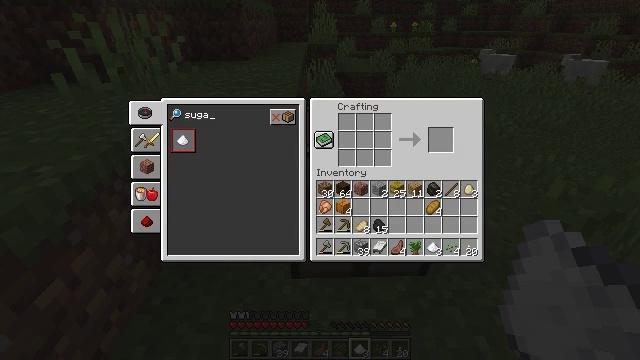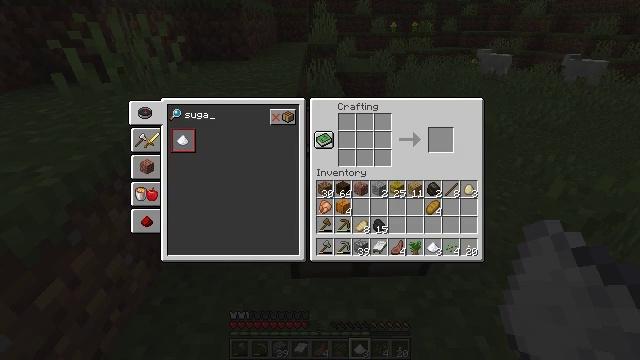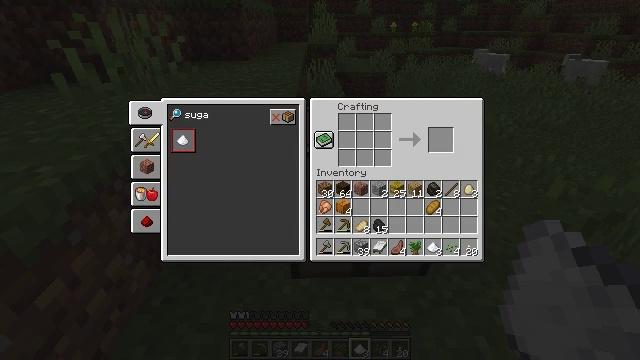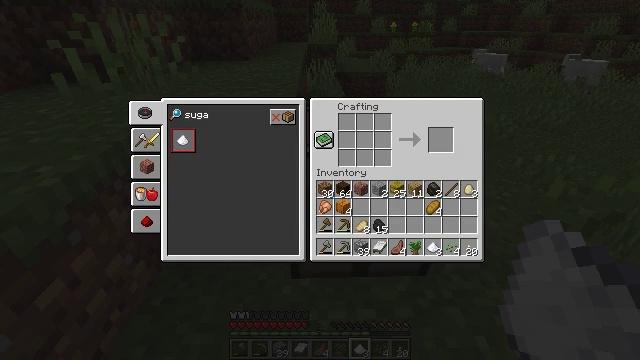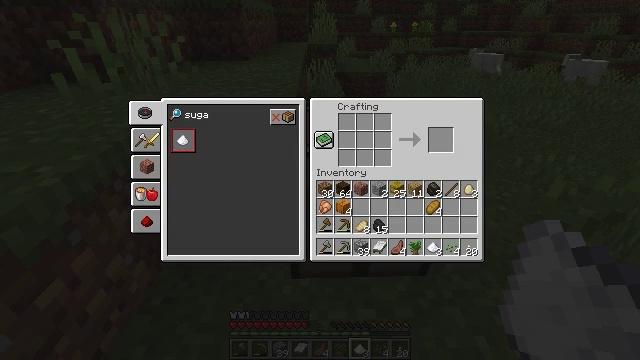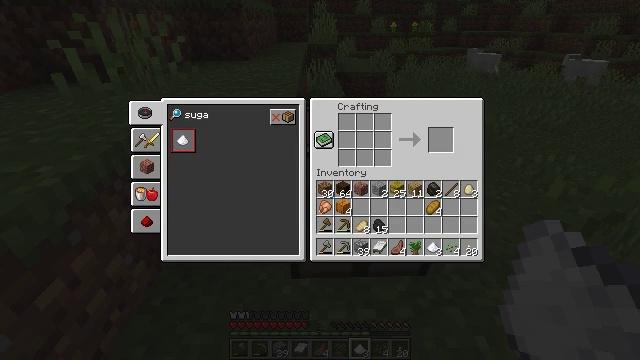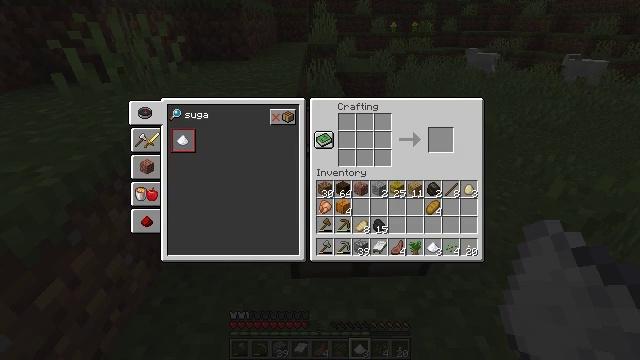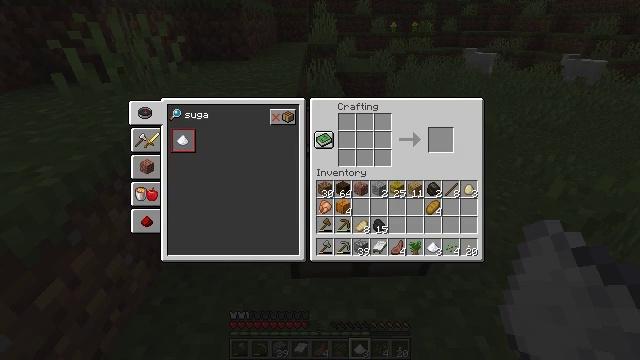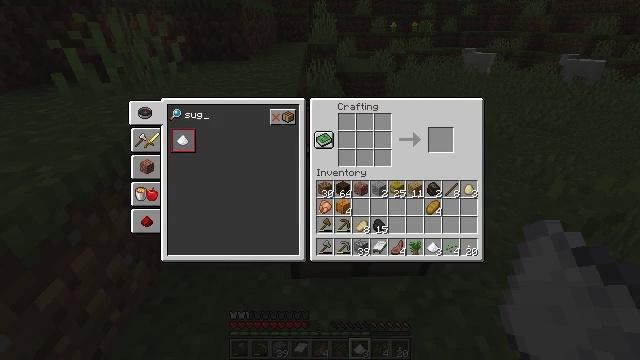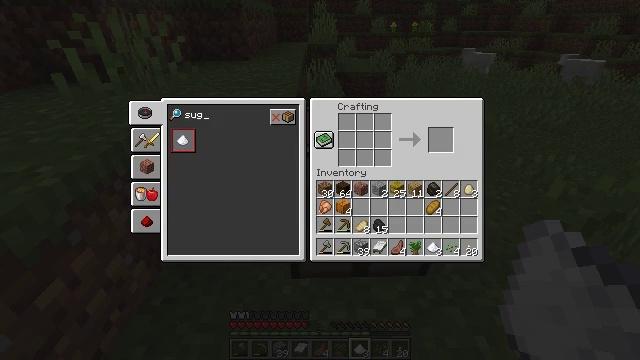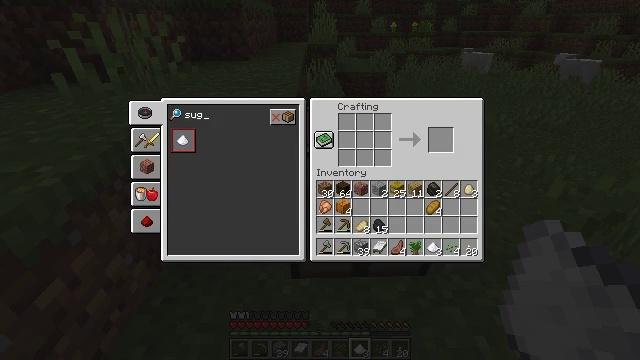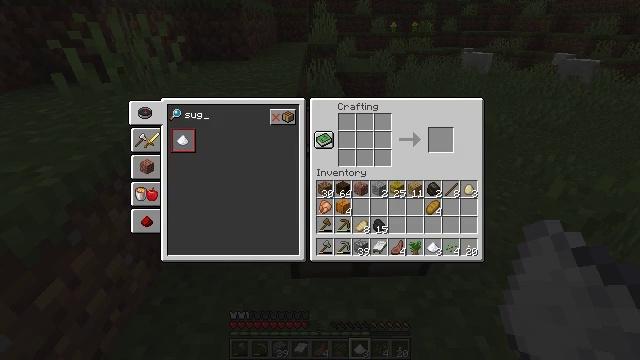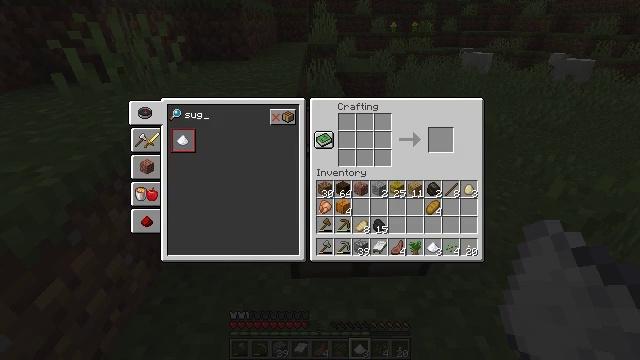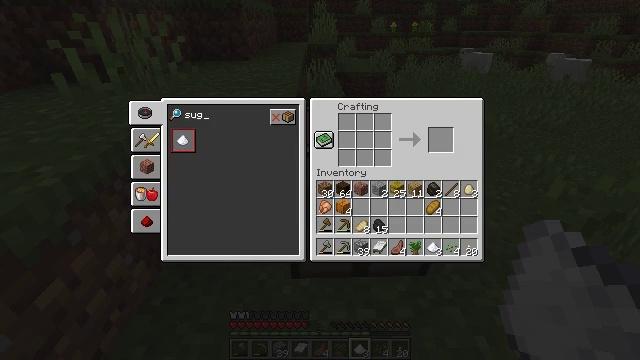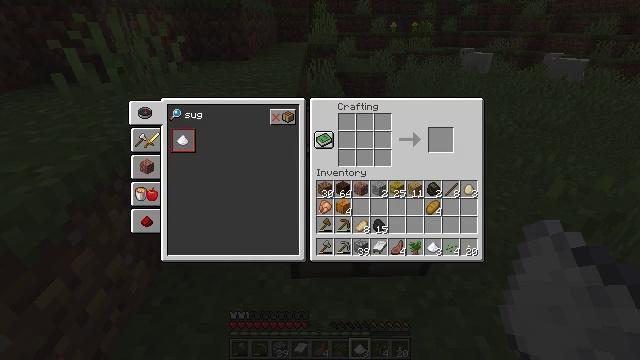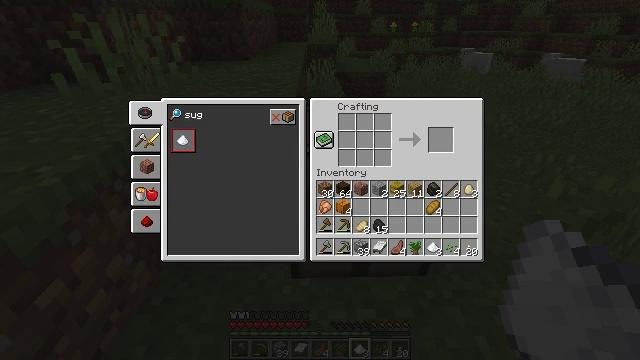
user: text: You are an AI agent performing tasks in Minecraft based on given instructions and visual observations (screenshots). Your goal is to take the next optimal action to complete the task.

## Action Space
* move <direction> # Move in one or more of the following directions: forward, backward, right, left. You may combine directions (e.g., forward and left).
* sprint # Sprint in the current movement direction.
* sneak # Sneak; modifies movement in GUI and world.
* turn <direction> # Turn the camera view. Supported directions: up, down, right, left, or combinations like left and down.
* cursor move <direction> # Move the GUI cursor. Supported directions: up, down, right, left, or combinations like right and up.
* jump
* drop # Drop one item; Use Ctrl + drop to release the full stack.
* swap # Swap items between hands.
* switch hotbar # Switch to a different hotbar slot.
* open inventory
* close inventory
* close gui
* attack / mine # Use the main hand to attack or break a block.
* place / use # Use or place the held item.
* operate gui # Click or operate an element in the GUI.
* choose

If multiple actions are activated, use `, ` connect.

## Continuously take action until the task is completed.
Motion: motion action
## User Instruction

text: Prepare a pumpkin pie at the crafting table.
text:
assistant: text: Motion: no_op
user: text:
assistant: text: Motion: no_op
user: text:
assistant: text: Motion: no_op
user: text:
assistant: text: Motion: no_op
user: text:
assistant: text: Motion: no_op
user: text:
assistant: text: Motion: no_op
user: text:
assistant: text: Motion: no_op
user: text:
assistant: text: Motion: no_op
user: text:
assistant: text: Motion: no_op
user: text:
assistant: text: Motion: no_op
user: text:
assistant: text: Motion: no_op
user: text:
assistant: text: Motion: no_op
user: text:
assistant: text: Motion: no_op
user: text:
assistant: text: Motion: no_op
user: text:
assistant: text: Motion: no_op
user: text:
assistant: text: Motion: no_op
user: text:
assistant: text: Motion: no_op
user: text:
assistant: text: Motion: no_op
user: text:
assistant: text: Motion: no_op
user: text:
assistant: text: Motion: no_op
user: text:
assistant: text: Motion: no_op
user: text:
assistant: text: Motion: no_op
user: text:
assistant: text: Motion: no_op
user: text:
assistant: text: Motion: no_op
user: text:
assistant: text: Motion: no_op
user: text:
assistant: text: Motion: no_op
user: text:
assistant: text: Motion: no_op
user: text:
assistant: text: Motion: no_op
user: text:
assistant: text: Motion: no_op
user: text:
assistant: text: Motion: no_op